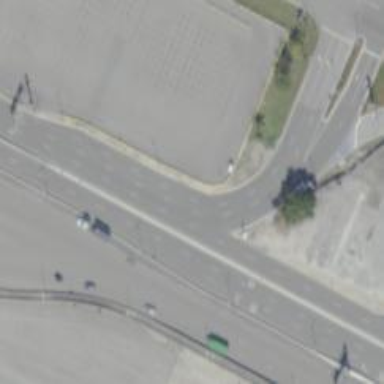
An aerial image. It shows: Tertiary road with asphalt surface.